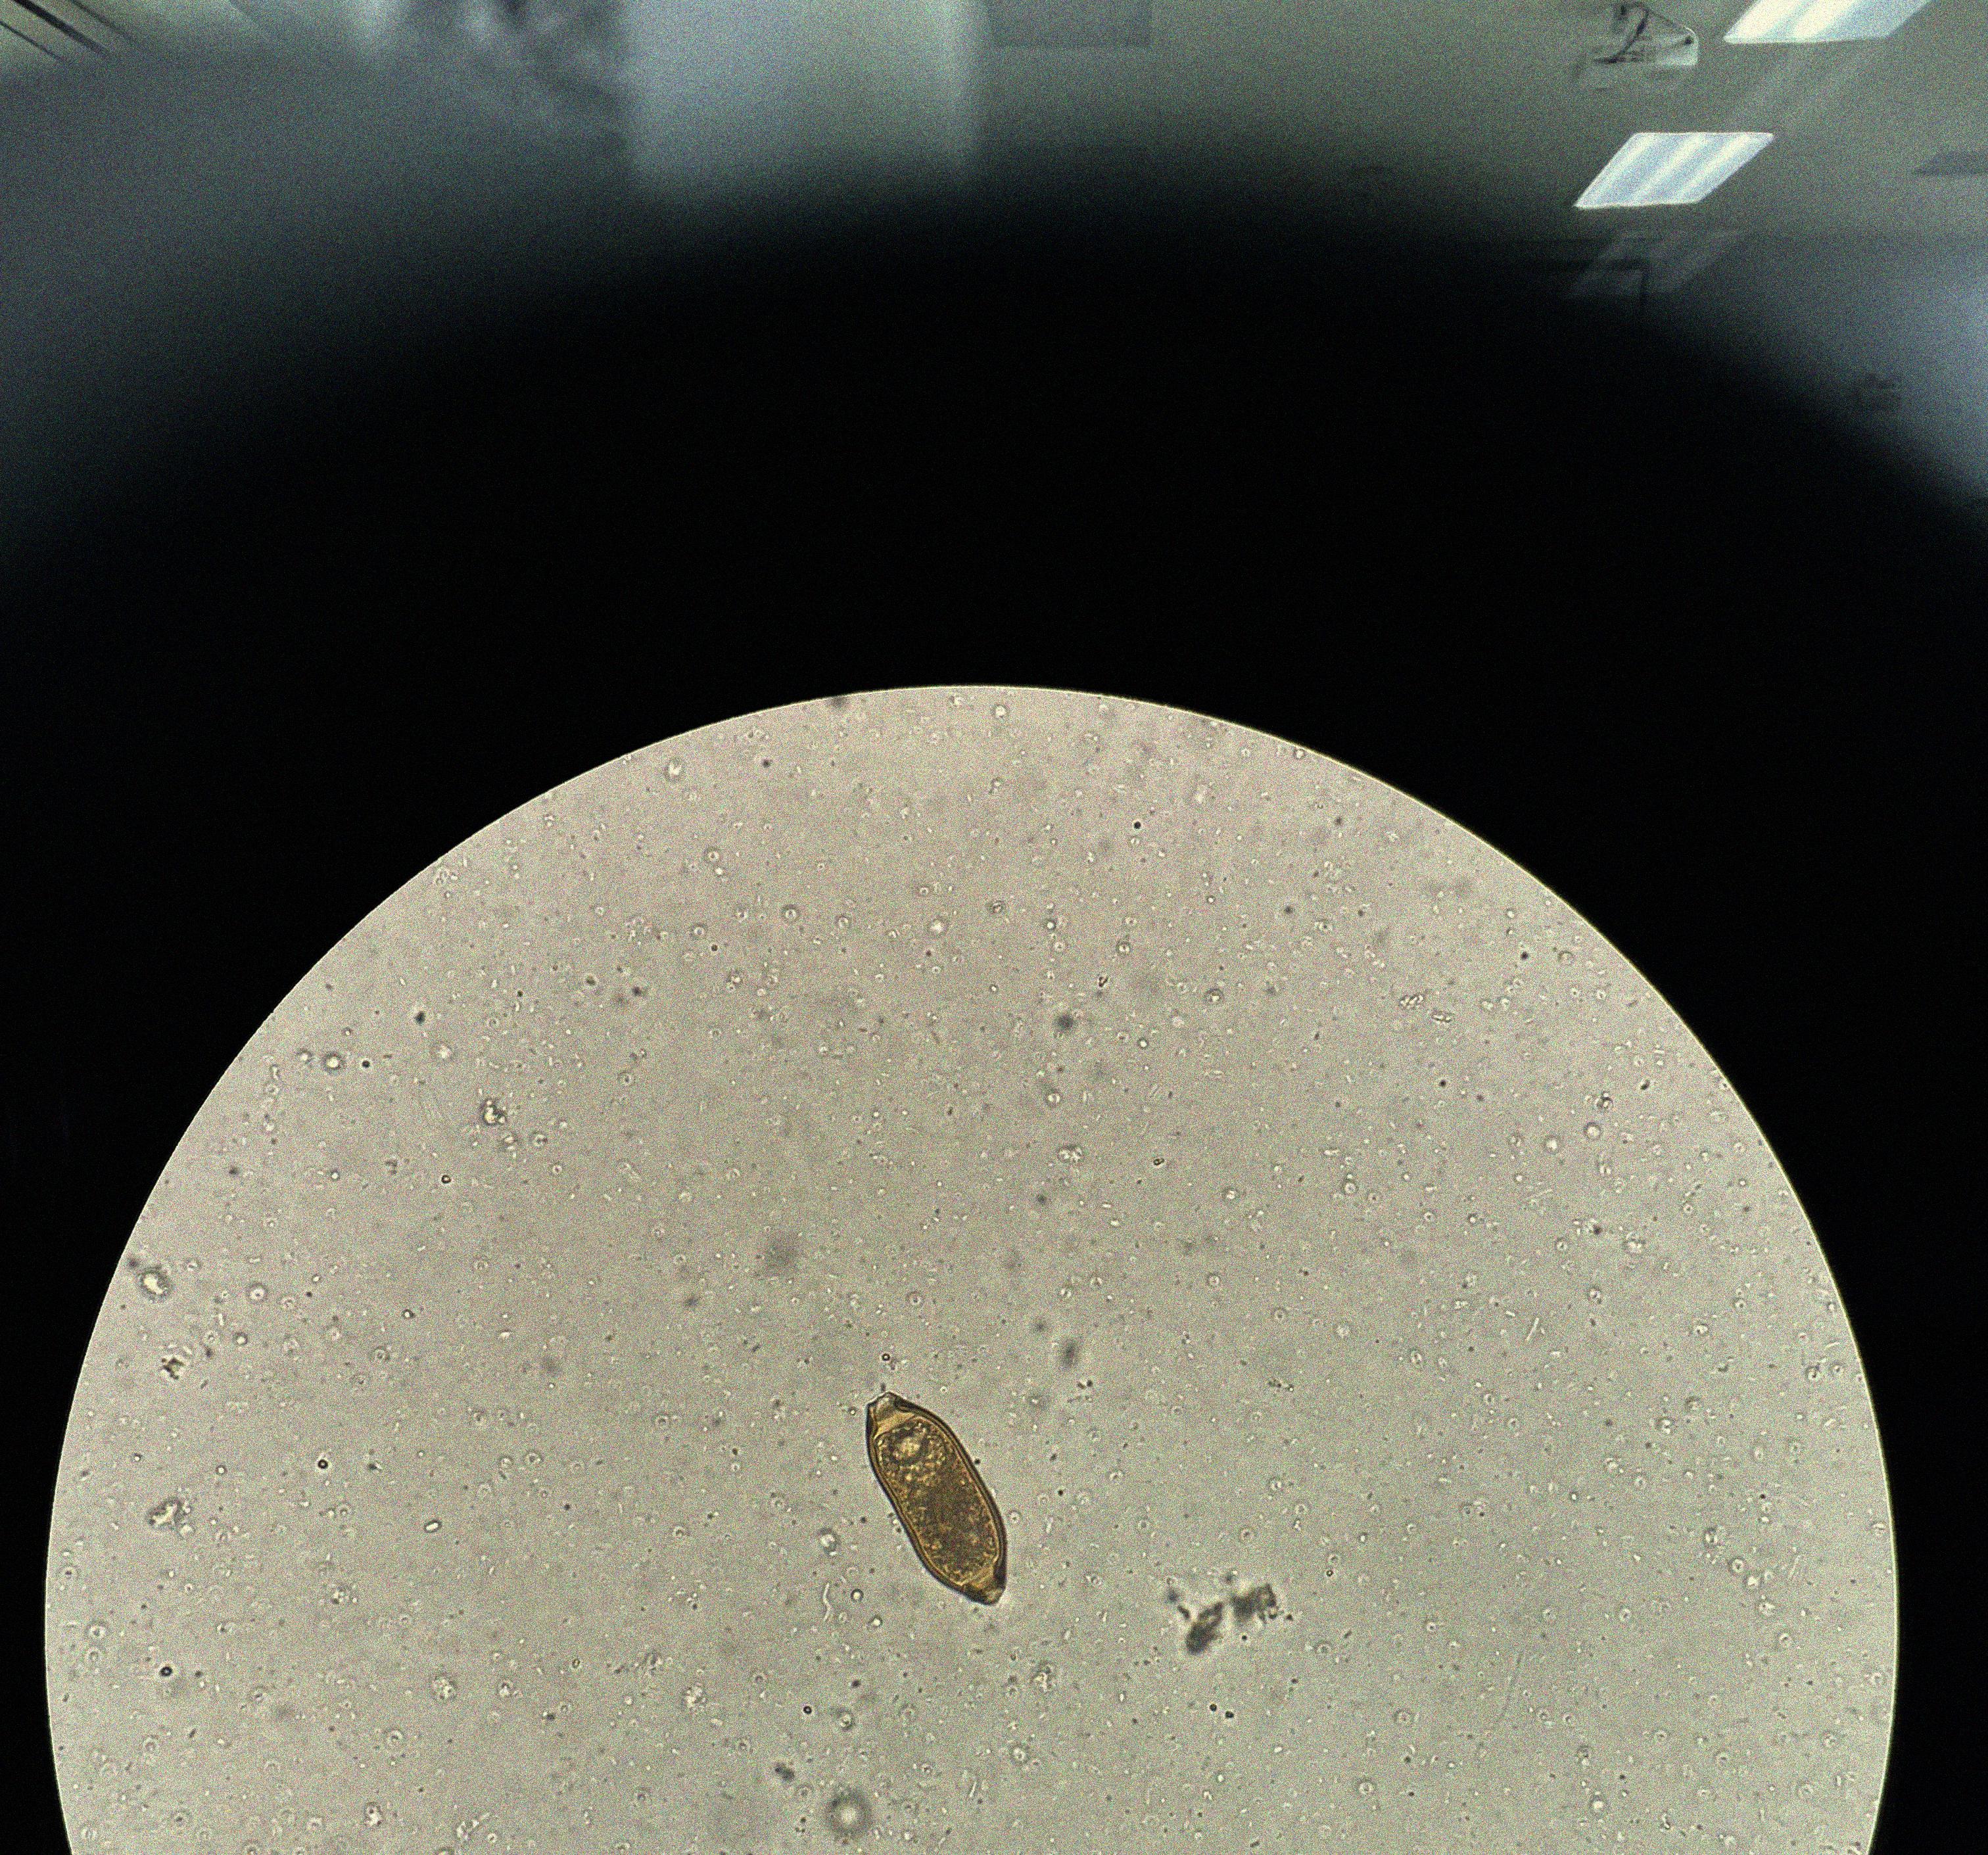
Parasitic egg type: Trichuris trichiura